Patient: sex M, age 73
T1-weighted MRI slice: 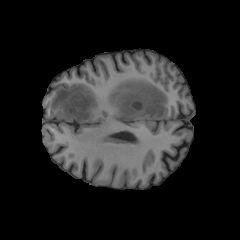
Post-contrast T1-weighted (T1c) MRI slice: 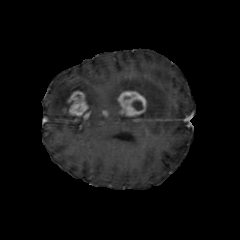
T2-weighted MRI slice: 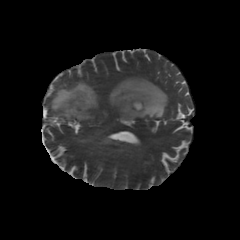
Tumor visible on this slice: yes
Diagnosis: Glioblastoma, IDH-wildtype
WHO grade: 4